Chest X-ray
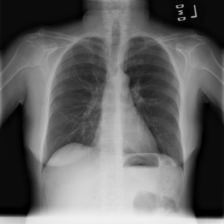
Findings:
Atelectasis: negative
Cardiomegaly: negative
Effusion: negative
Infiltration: negative
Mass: negative
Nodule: negative
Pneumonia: negative
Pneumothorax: negative
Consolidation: negative
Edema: negative
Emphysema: negative
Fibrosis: negative
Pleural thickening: negative
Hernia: negative